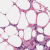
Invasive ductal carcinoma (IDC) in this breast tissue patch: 0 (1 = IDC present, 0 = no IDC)